Question: I'm currently creating some reports in BIDS (SQL Server 2008 R2, VS2008).
I feel that I constantly need to access the dialogs 'Expression...' and 'Textbox properties...' in the designer

but it slows me down to use the mouse and context menu all the time. (They are not even the top items in the menu!) It is even worse with the keypad on my laptop which unfortunately does not have the context menu button.
Is there a way to assign keyboard shortcuts (like & ) to these dialogs?
I have tried to find them in the keyboard customization dialog and even tried to record a macro but nothing works.
The closest I got is and but for that I need both hands.
I got it to work the last time I worked with reports some years ago in VS2005.
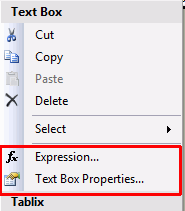
Answer: Usually with shortcuts in Visual Studio (BIDS), you can go
Tools --> Options --> Environment --> Keyboard
If you filter the list of commands to make the list shorter, you can find the command you want and click into the "Press shortcut keys:" text box and then press the shortcut combination you want.
I tried that and everything related to Expression didn't work :( . Basically it's pretty hard to know what all those commands are and hard to find the one you want.
But there's another option. It's a bit round-a-bout but it works fine.
It basically involves creating a macro which will send shift-F10-E to your active context and then binding that macro to your shortcut keys of choice, e.g. CTRL-1. I'm using Visual Studio 2008 (installed from SQL Server 2008R2 disk)
1) Show the macro window by selecting View--> Other windows --> Macro Explorer
2) Create a new module under "MyMacros"
3) Enter this VB.NET code:
'''
Imports System
Imports EnvDTE
Imports EnvDTE80
Imports EnvDTE90
Imports System.Diagnostics
Public Module UserShortcuts
Public Sub ShowExpression()
System.Windows.Forms.SendKeys.SendWait("+{F10}E")
End Sub
End Module
'''
4) Go to Tools --> Options --> Environment --> Keyboard
5) Type "macros" into the "Show commands containing:" textbox and the sub as defined in the module in the code above will appear and you can highlight it.
6) You can then select the "Press shortcut keys" textbox and type <URL> or whatever you like and then click the [Assign] button.
7) <URL> entries in the module for each one and then map them as per steps 4 to 6.
I've written an expanded version of this solution <URL>.